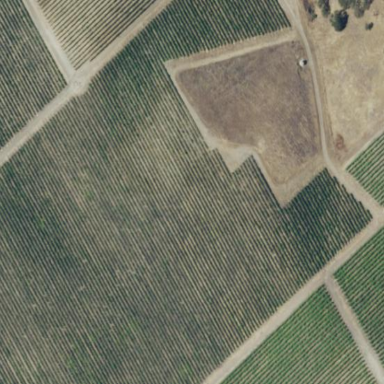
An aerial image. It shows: Vineyard with grape crops.